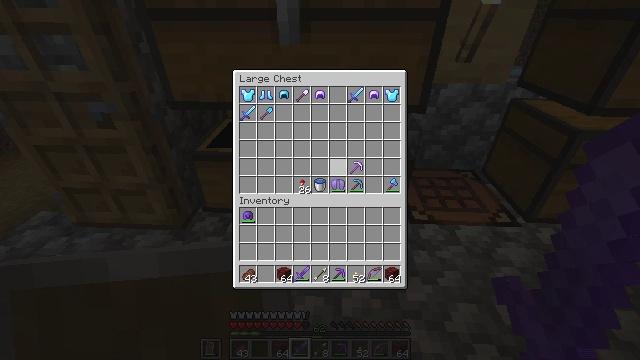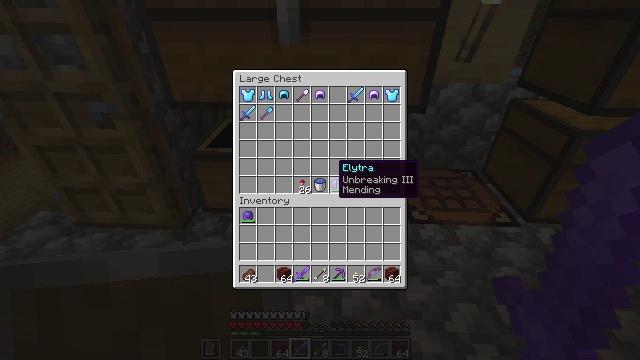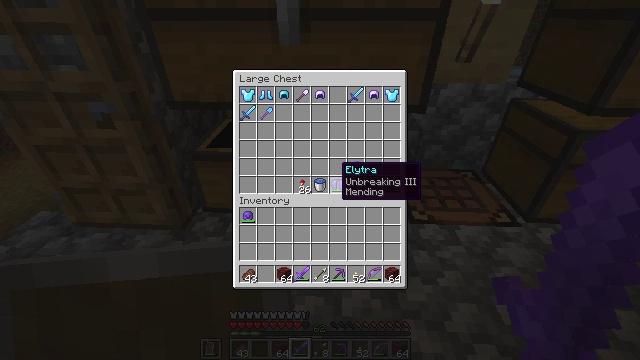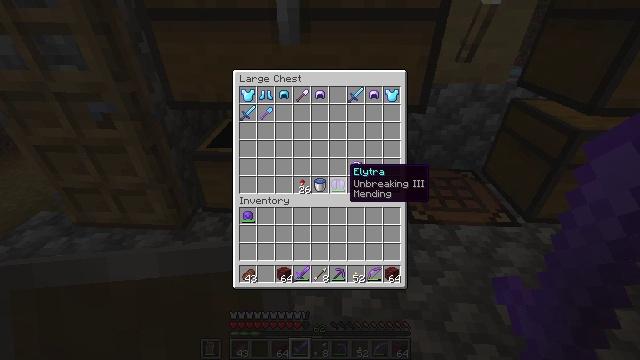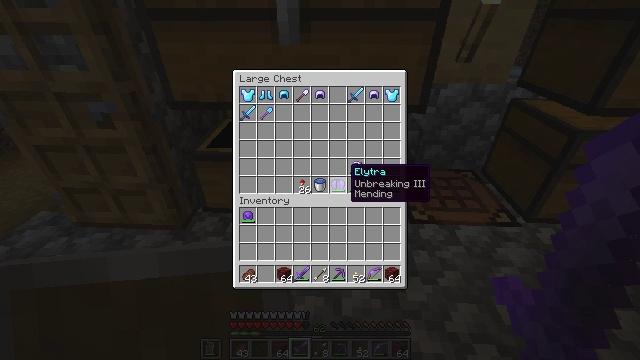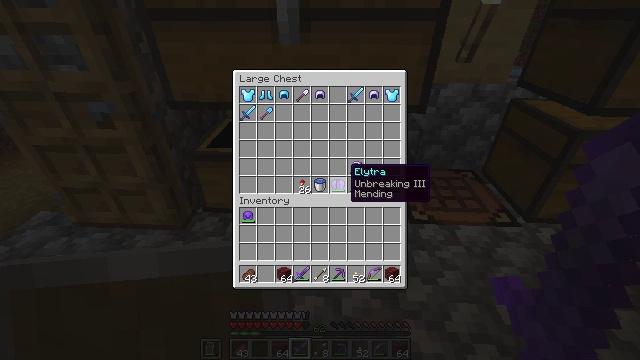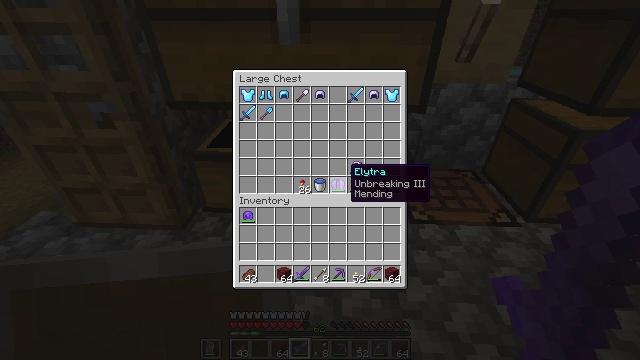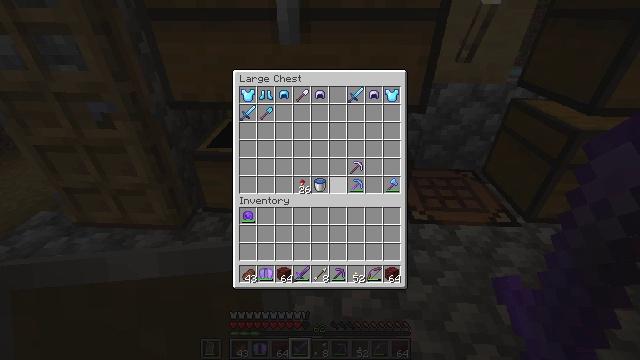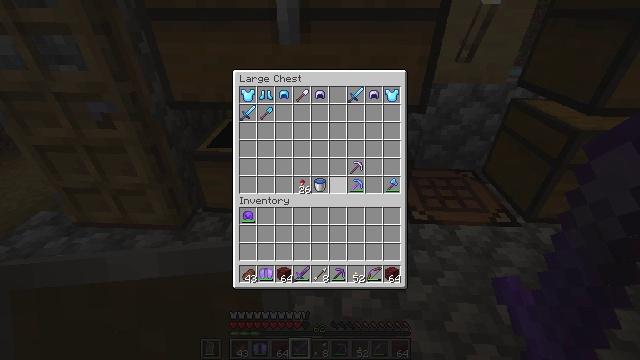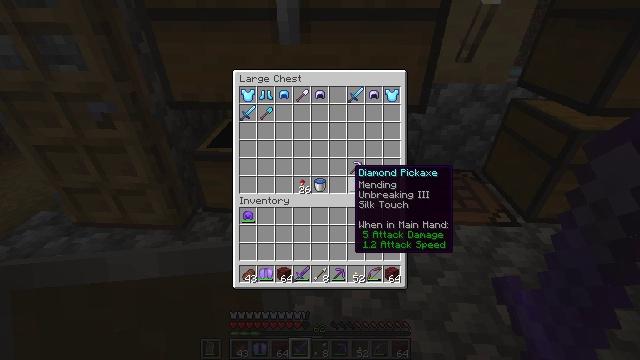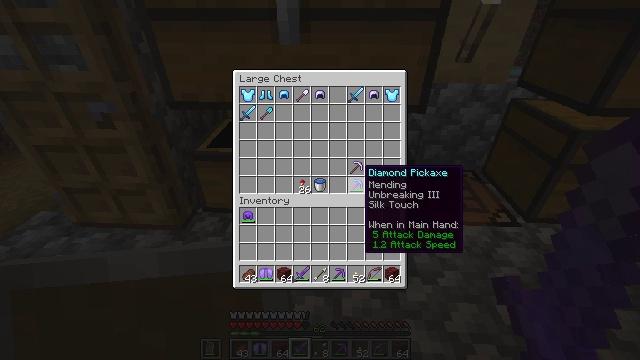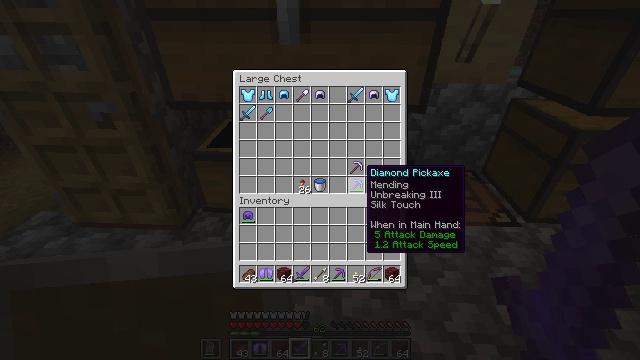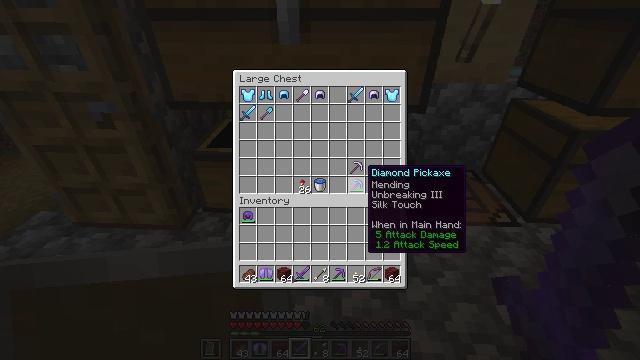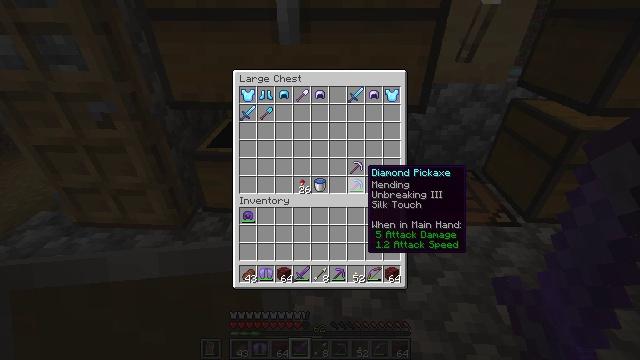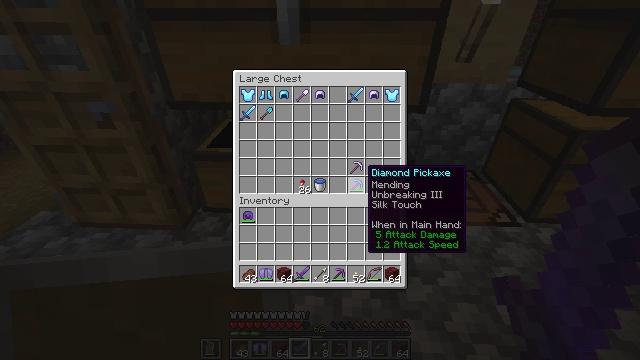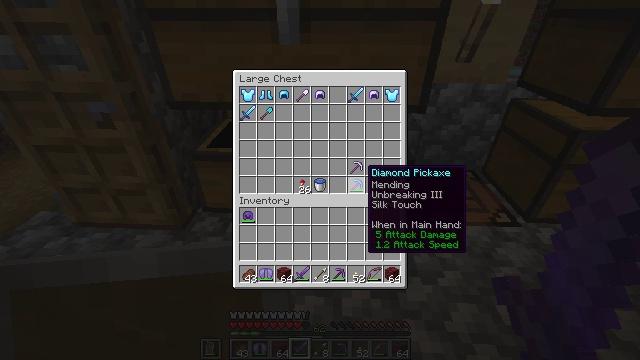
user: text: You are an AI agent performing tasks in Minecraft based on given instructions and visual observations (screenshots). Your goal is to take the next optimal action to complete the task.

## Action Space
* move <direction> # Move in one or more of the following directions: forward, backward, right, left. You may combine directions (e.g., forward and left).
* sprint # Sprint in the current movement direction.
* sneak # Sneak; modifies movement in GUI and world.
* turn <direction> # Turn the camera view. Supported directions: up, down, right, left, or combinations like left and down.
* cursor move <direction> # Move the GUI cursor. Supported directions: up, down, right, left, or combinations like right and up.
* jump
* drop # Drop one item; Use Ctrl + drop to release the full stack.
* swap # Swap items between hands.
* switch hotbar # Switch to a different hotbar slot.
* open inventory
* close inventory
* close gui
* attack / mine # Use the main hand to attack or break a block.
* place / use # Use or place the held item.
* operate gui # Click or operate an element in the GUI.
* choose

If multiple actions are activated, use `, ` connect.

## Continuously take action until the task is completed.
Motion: motion action
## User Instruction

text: Break the ender chest to move it.
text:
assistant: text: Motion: sneak
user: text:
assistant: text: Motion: sneak
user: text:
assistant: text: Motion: sneak, turn right
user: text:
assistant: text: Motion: sneak
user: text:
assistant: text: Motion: sneak
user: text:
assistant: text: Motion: sneak
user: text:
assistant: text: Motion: sneak, use / place
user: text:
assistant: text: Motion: sneak, use / place
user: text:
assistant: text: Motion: sneak, use / place
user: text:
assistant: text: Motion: sneak, turn right
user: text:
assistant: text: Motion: sneak
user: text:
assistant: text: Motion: sneak
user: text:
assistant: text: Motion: sneak
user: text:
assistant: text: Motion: sneak
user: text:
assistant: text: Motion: sneak
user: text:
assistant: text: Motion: sneak
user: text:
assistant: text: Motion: sneak, turn left
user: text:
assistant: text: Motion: sneak, turn left
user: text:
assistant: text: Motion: sneak, turn left
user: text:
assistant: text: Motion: sneak, turn left
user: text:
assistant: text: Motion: sneak, turn left
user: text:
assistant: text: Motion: sneak
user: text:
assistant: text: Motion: sneak
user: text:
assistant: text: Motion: sneak
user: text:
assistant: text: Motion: sneak, use / place
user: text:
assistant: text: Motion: sneak, use / place
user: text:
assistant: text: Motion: sneak, turn right
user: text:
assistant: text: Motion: sneak
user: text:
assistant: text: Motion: sneak
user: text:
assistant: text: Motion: sneak, use / place